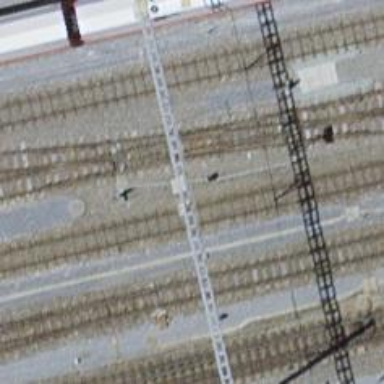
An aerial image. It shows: Railway switch.